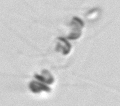
Label: Chaetoceros_socialis